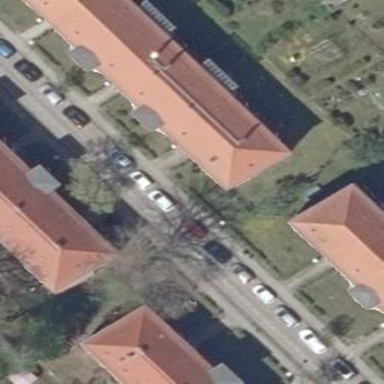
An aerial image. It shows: Historic apartment building with hipped roof made of red roof tiles.